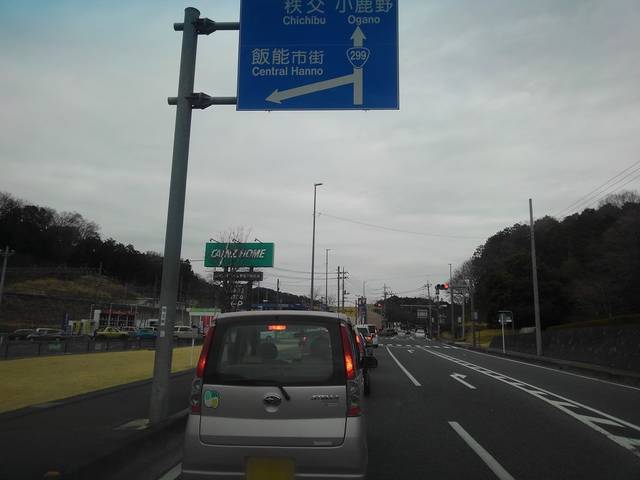
Region: Japan
Coordinates: 35.864, 139.314